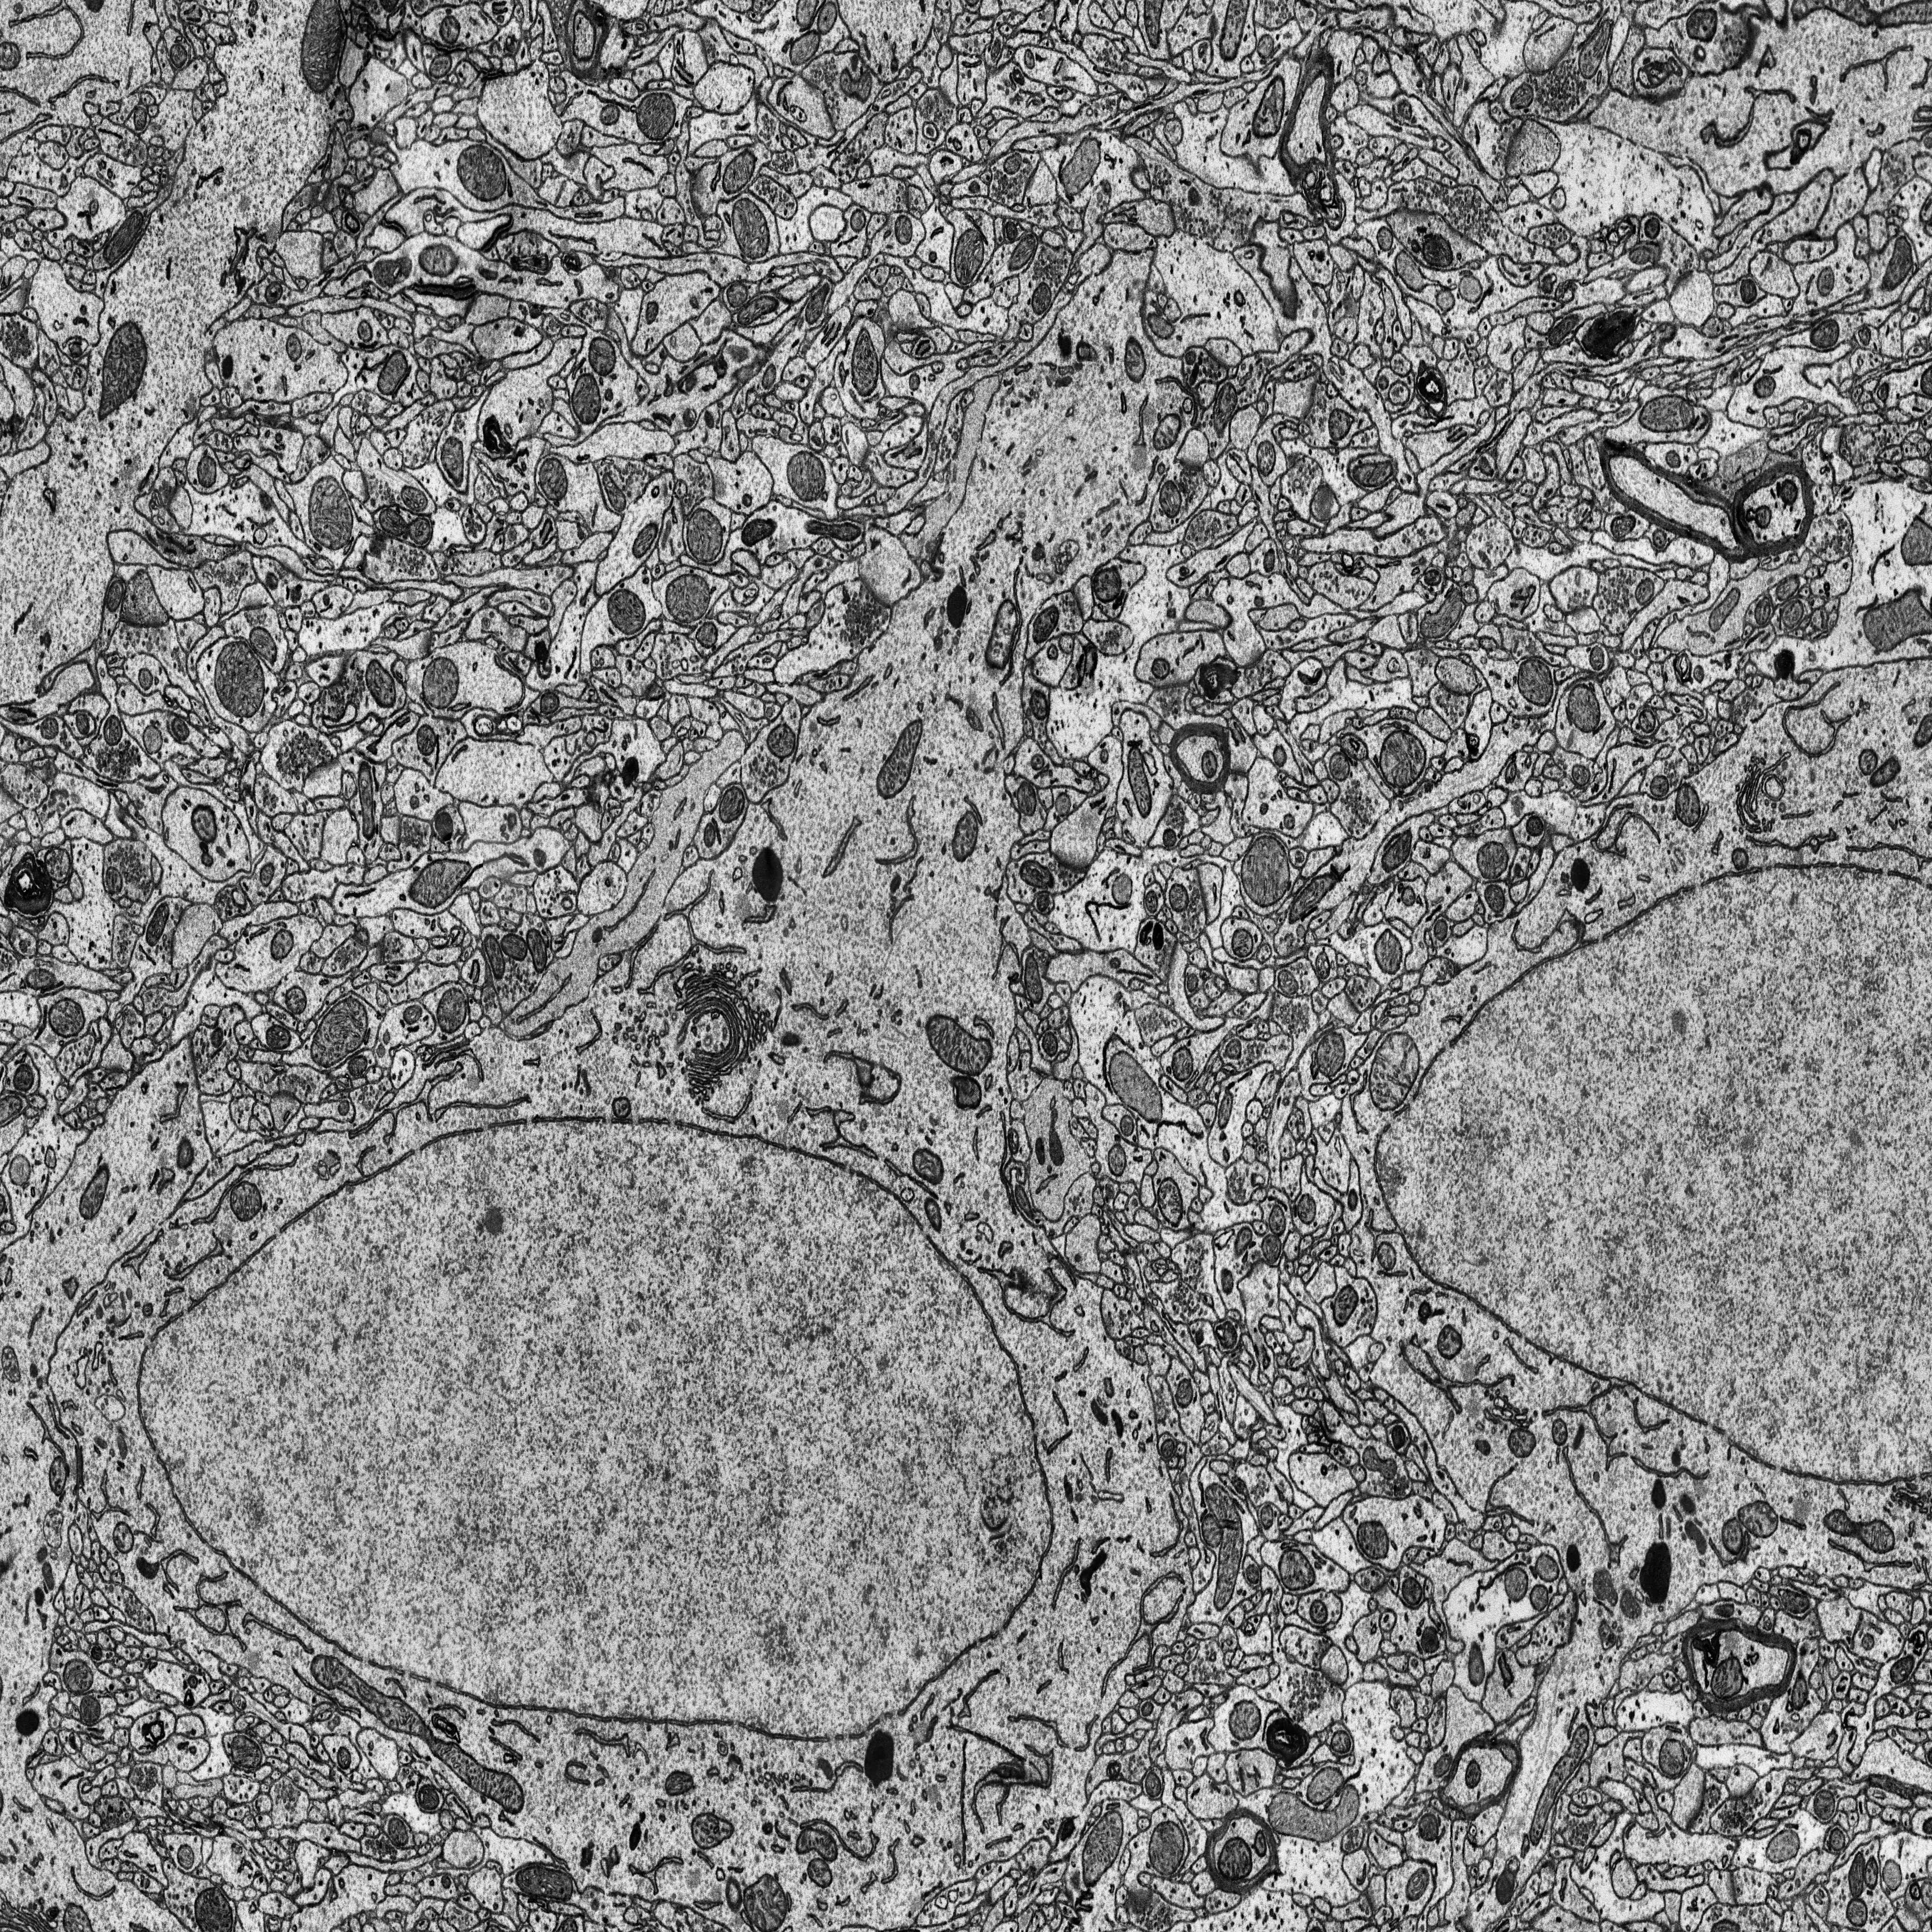
Electron microscopy slice of rat cortex tissue
Slice depth (z): 383
Mitochondria instances in slice: 342